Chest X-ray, AP view. Patient: 23 years old, sex F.
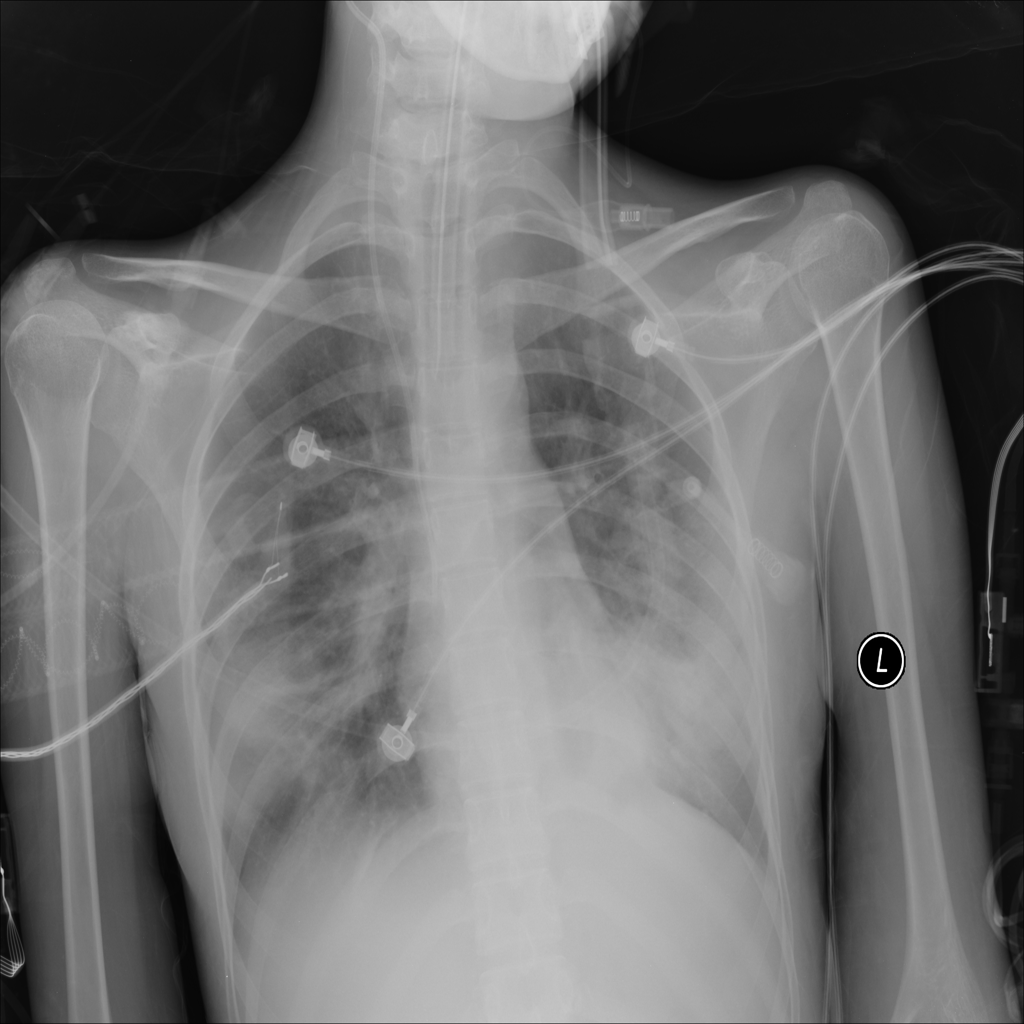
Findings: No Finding